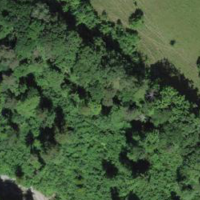
EUNIS habitat code: 44
Species observed at this site:
Aruncus dioicus